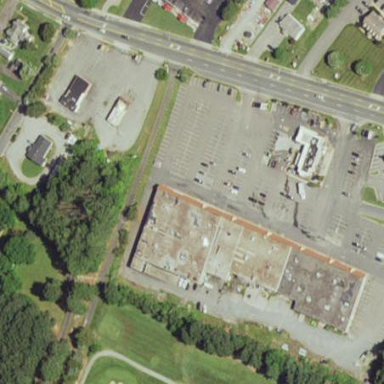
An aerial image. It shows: Retail area.